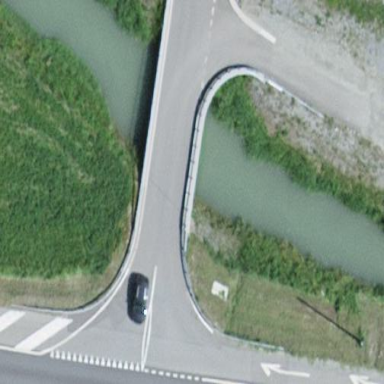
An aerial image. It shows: Bridge that is man-made.